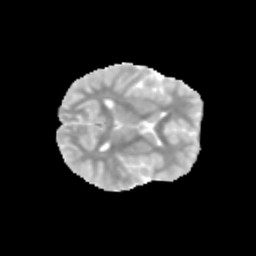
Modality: MD
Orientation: axial
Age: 13
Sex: female
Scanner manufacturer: siemens
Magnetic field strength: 3 T
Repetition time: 3.8 s
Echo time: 0.07 s